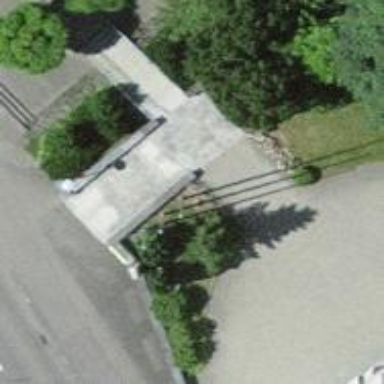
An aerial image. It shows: Set of steps on the road.